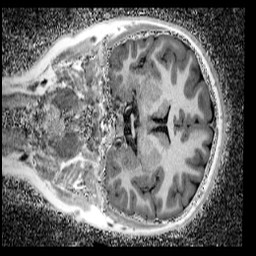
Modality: UNIT1_denoised
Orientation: coronal
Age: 14
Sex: female
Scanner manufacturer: siemens
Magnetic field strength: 3 T
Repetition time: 4 s
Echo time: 0.00299 s